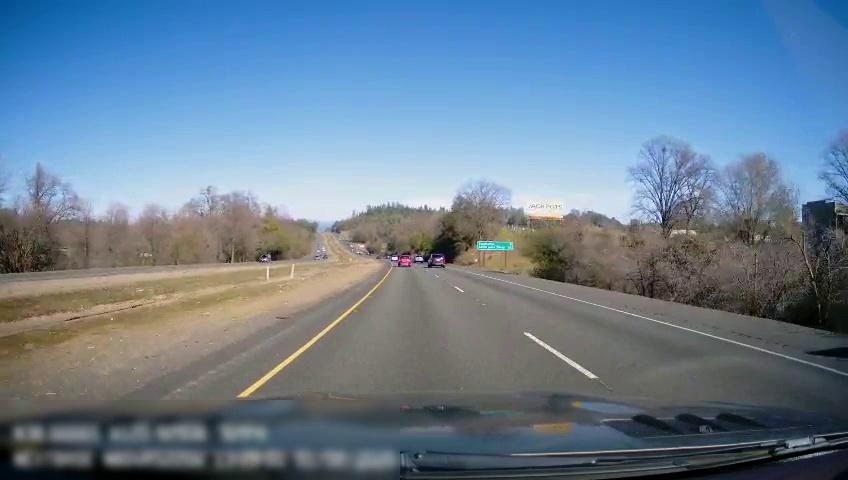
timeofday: Day
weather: Sunny
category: Drivable Space
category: Drivable Space
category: Vehicles | SUV
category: Vehicles | SUV
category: Vehicles | SUV
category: Vehicles | SUV
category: Lanes | Current Lane
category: Lanes | Current Lane
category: Lanes | Alternate Lane
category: Traffic | Signs